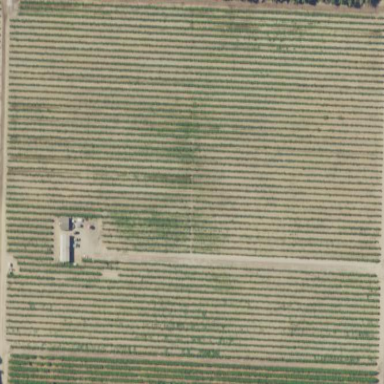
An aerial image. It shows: Beautiful vineyard in the countryside.